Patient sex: M
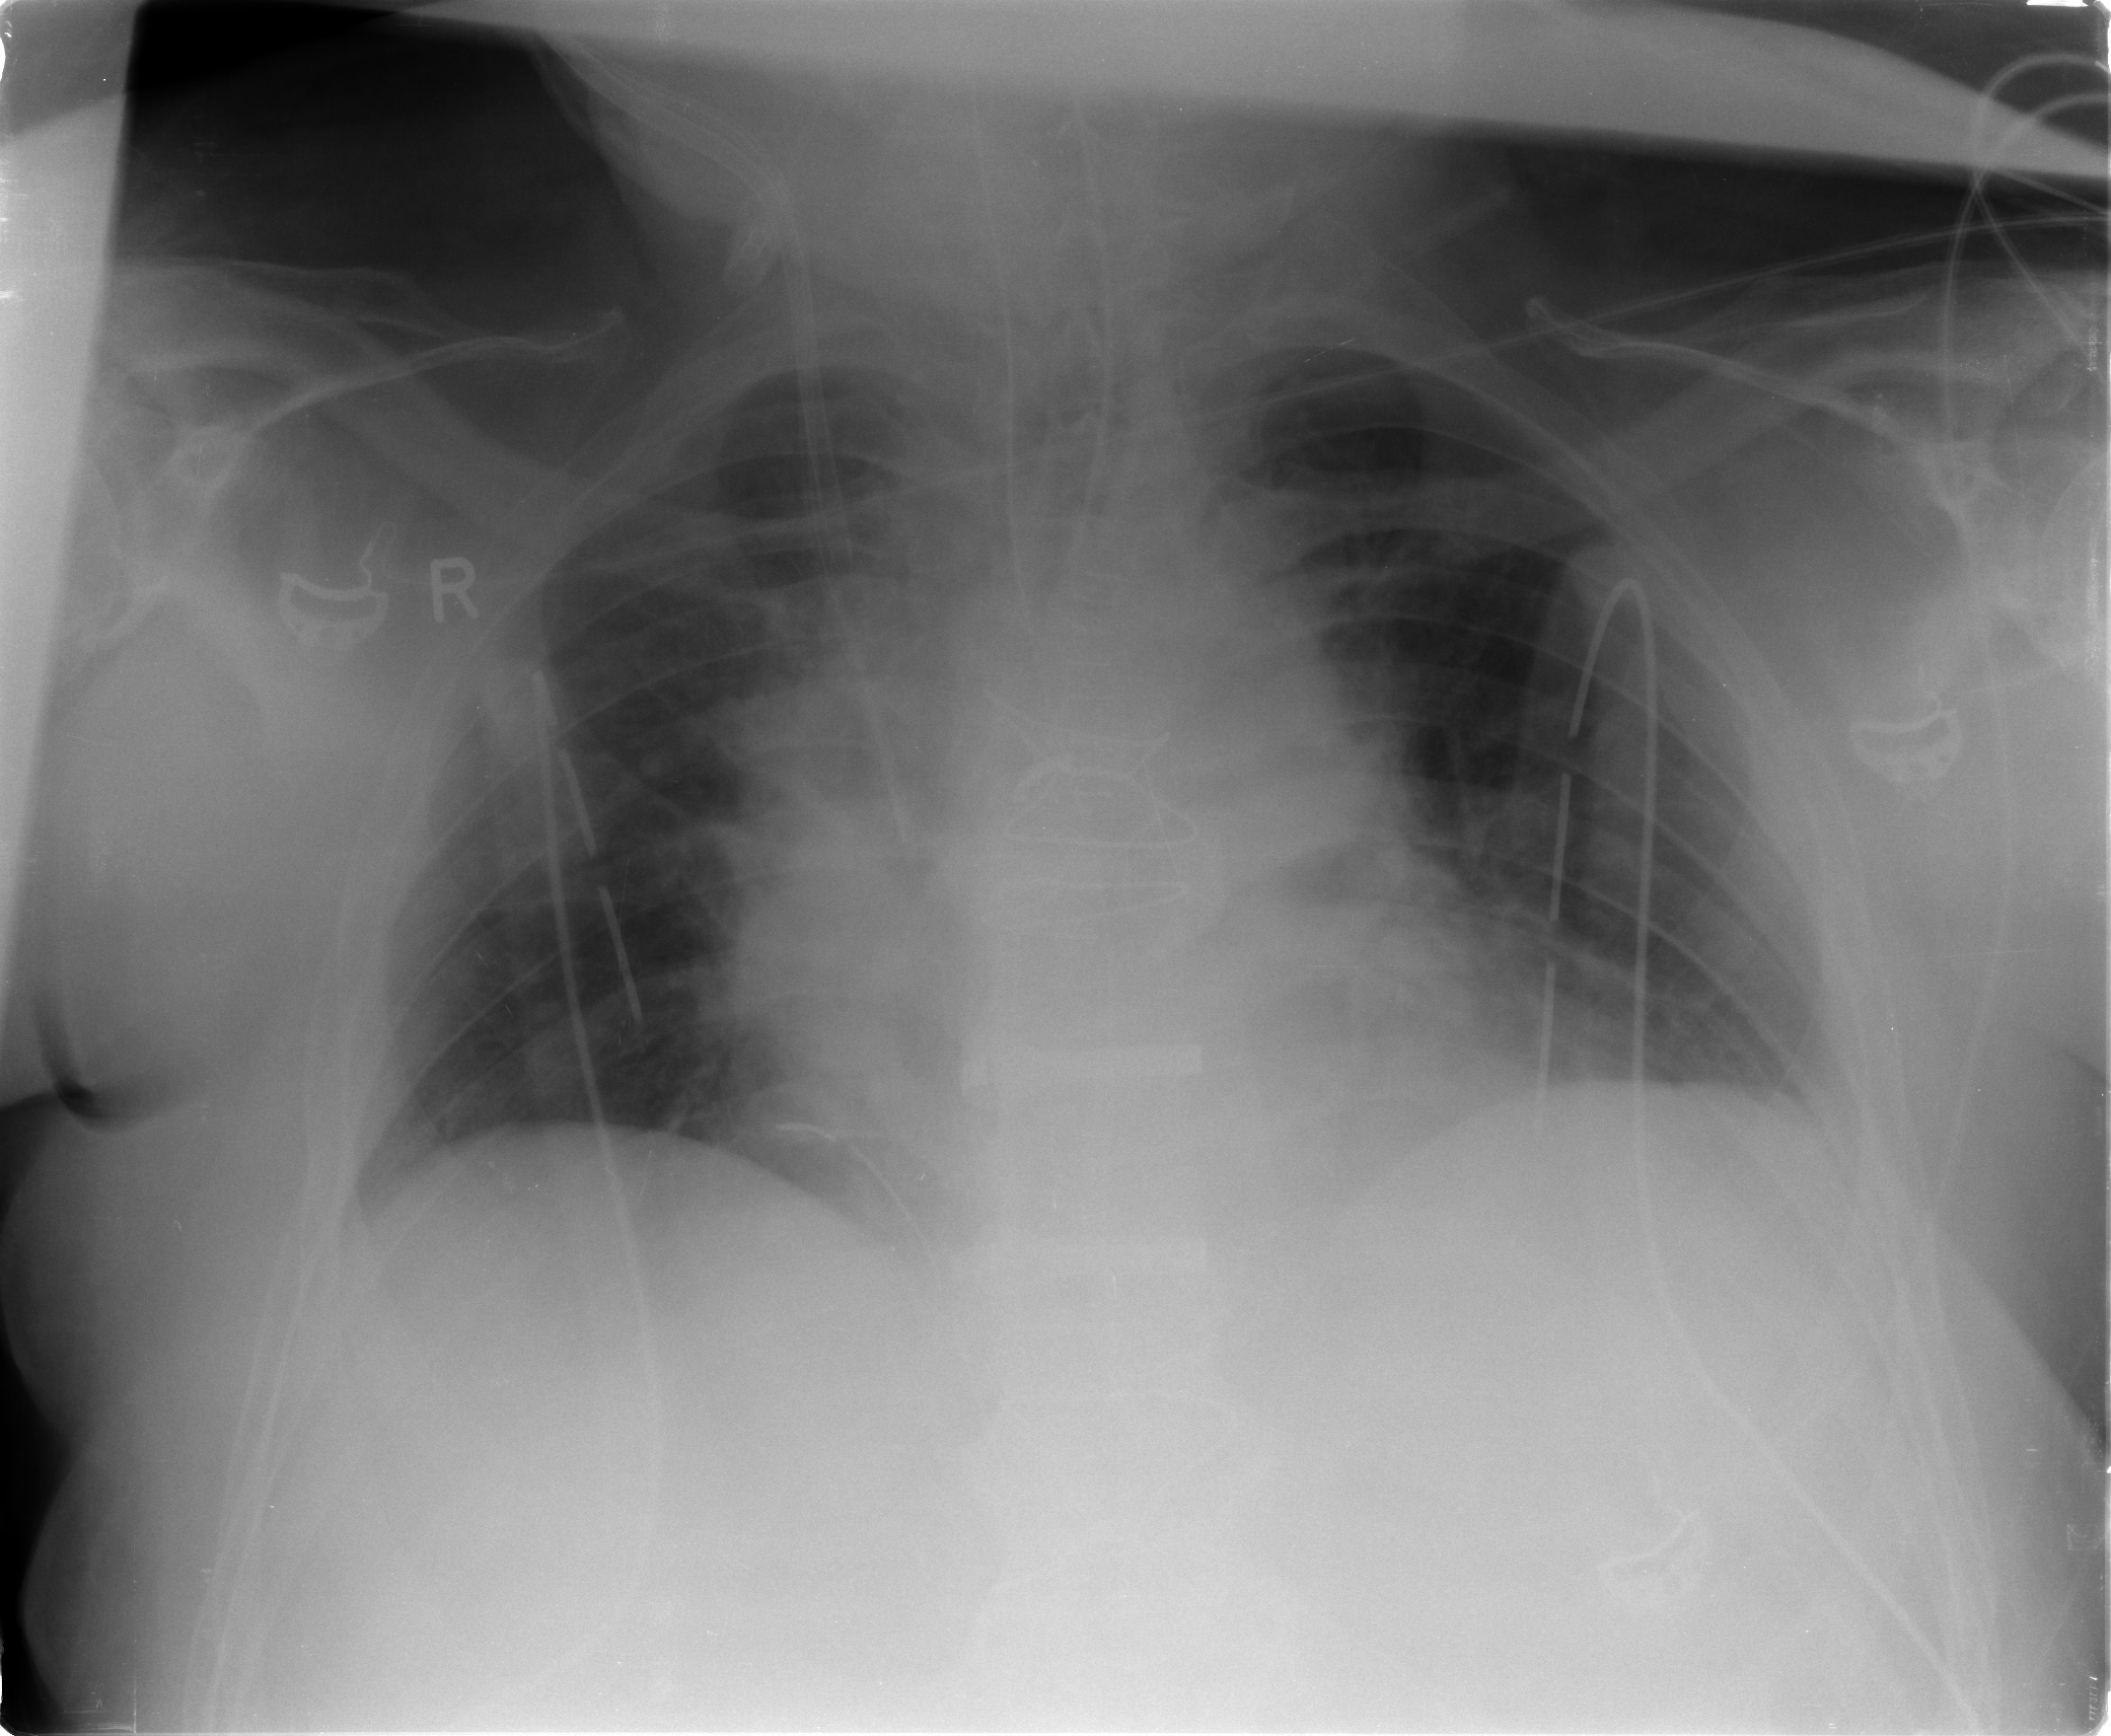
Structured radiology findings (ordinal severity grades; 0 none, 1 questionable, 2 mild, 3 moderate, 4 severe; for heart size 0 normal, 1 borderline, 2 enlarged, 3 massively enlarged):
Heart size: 2
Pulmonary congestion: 1
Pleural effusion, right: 1
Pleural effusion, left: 1
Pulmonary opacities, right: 0
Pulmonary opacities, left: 0
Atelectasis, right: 2
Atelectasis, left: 2